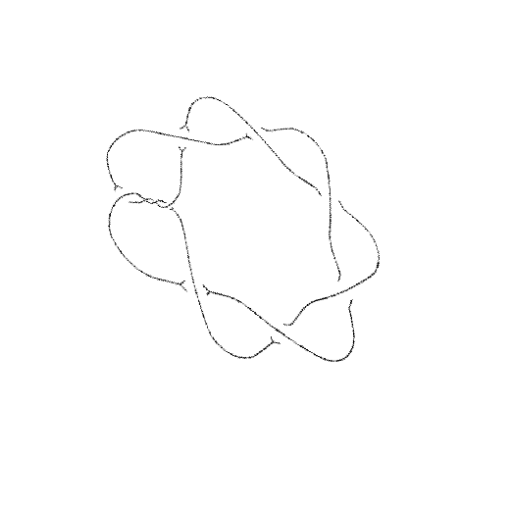
Crossing number: 10